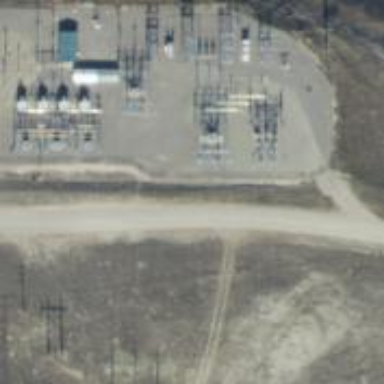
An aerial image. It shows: Switch used for power control.